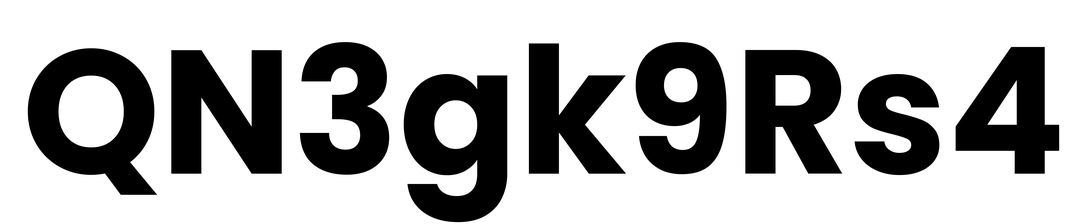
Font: Poppins-Bold